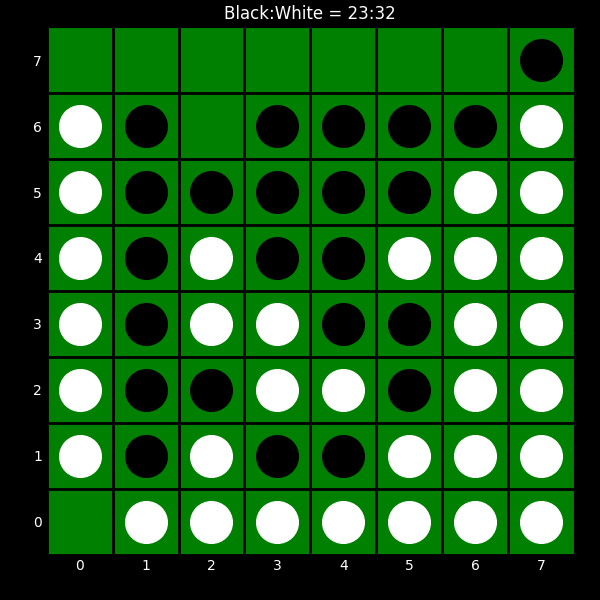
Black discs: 23
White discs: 32